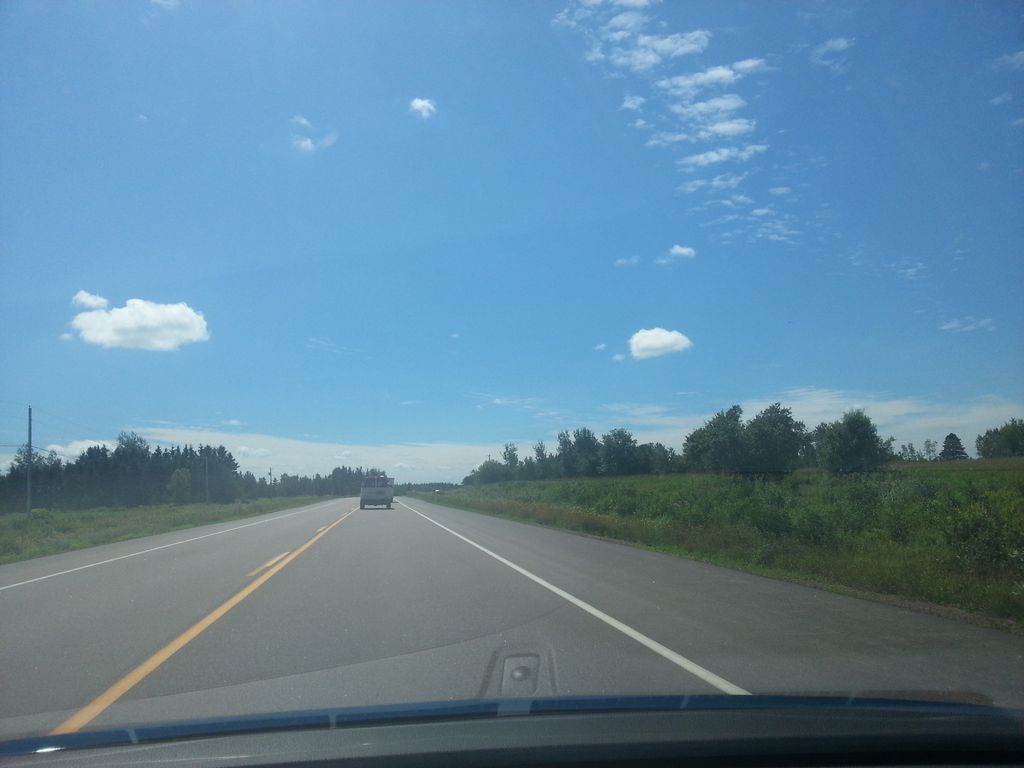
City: charlottetown